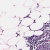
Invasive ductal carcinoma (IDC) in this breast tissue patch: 0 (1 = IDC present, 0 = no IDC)